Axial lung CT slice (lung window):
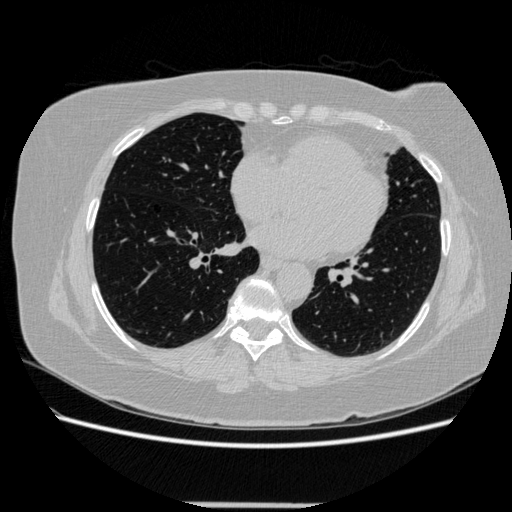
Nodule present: no